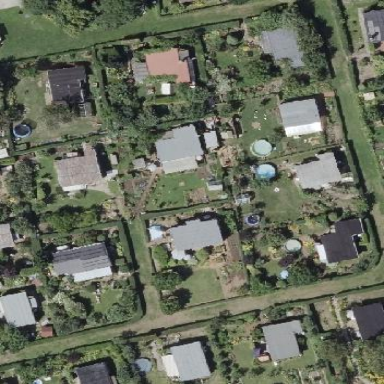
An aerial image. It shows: Plot in the allotments.